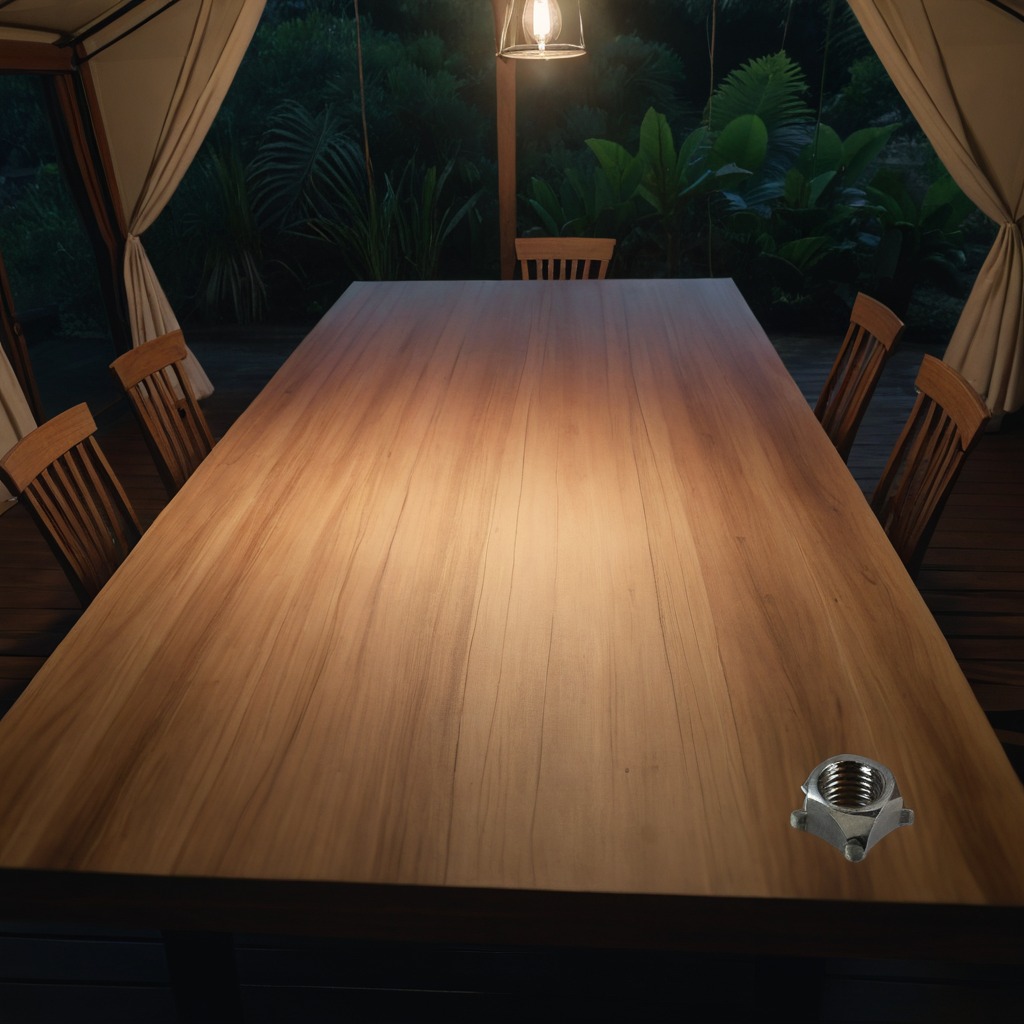
A metal nut is lying on a wooden table inside a jungle field workshop tent at night.